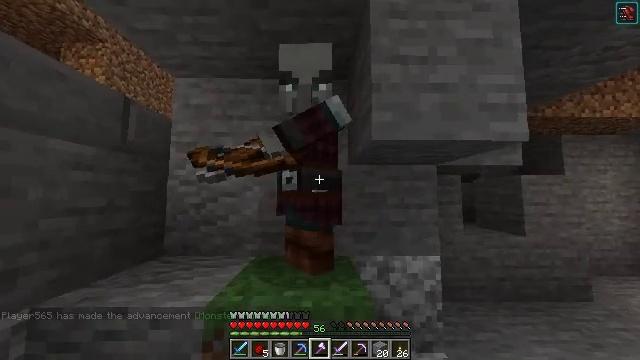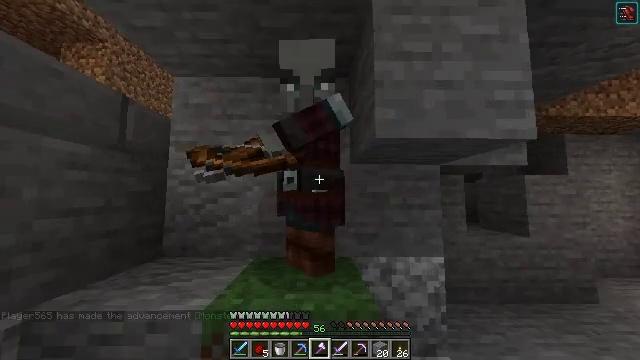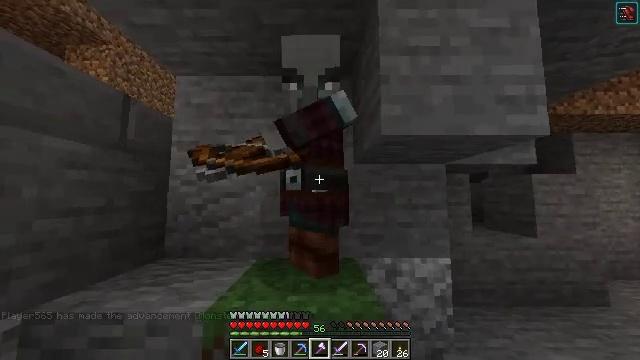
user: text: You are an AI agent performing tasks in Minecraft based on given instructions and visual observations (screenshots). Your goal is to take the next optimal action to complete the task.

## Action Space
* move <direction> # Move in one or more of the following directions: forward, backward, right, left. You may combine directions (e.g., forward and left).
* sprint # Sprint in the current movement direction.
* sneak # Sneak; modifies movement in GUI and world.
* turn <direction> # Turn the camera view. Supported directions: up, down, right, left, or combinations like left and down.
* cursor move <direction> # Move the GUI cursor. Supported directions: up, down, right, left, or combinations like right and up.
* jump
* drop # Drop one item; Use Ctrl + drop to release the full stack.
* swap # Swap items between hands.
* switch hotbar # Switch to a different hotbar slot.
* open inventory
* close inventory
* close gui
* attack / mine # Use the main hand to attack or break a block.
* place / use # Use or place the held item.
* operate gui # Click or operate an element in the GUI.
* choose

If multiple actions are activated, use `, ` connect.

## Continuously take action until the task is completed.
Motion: motion action
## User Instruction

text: Combat the pillager.
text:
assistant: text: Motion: no_op
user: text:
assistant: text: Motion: no_op
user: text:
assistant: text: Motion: no_op